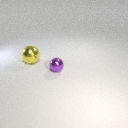
small purple metal sphere in front of large yellow metal sphere